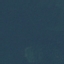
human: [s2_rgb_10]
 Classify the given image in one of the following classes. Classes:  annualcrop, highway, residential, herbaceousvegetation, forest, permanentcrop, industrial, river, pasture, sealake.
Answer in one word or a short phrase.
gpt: Forest